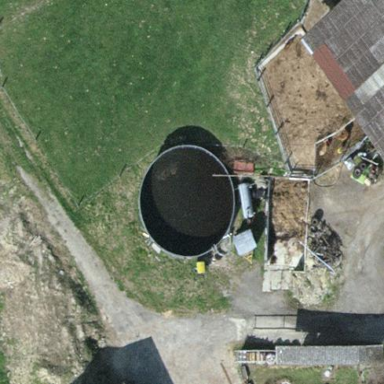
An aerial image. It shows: Storage tank with man-made structure.